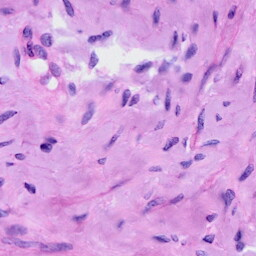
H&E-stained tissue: Cervix